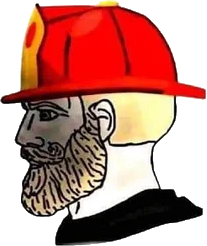
Label: 4_Yes_Chad